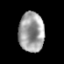
Tissue: prostate
Cell type: T cells
Senescence score: 0.3469
Nuclear area (px): 1002
Mean DAPI intensity: 158.243